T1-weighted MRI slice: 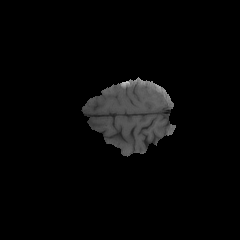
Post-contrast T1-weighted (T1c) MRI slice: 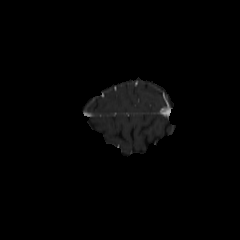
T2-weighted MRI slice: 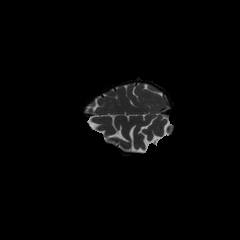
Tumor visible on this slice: no